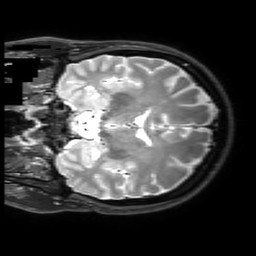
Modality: T2w
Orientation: coronal
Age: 44
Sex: male
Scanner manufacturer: philips
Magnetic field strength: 3 T
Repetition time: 2.5 s
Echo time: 0.2438 s